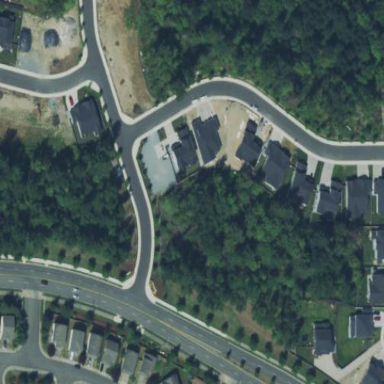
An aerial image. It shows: Single-family residential neighbourhood.